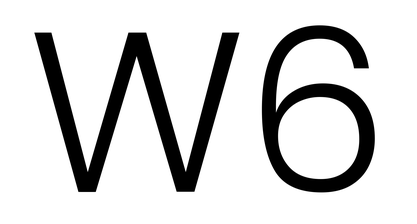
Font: Poppins-Light